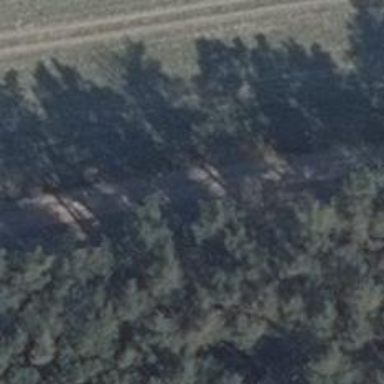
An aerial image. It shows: Sandy track with grade4 tracktype.